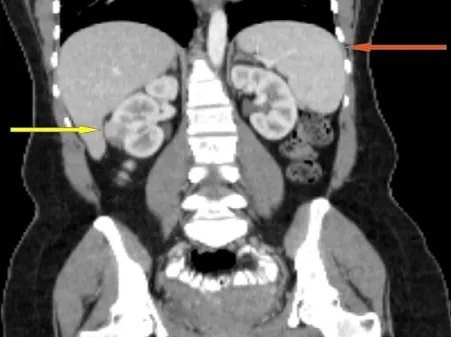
Pre-surgery coronal abdomen CT: shows spleen (red arrow), right renal mass (yellow arrow).
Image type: radiology (ct)